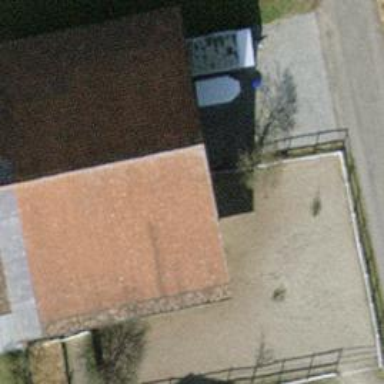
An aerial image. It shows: Stable building.